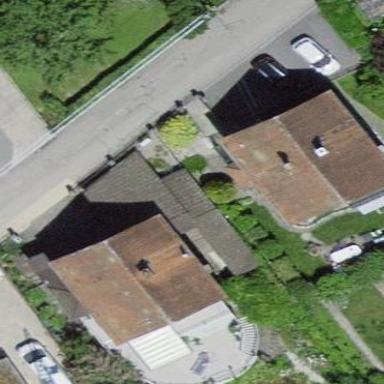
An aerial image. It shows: Residential building.